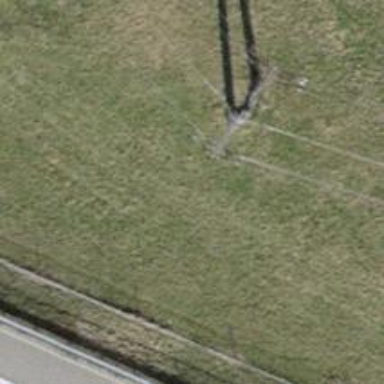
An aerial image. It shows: Concrete power pole.